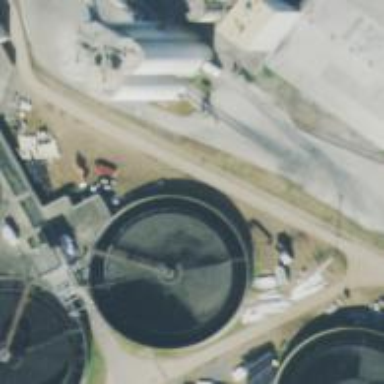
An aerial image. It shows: Body of wastewater.